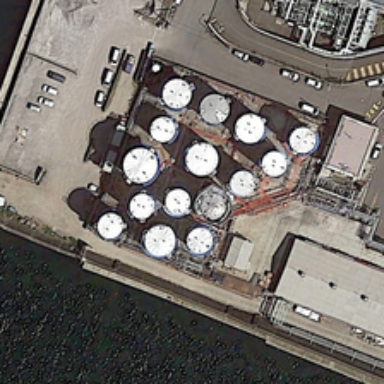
Some white storage tanks are in a factory near a river .